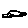
Label: car